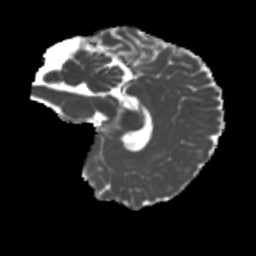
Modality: MD
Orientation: sagittal
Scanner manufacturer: siemens
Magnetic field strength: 3 T
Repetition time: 4 s
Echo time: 0.0594 s